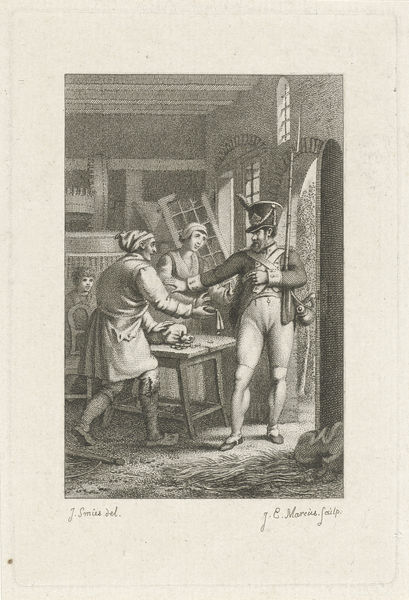
Titel: Soldaat in een molenaarswoning
Künstler: Jacob Ernst Marcus
Standort: Amsterdam
Institution: Rijksmuseum
Schlagwörter: chair, hands, hat, men, military, soldier, white, window, women, black, chairs, dark, figures, gray, grey, interior, room, table, windows, woman, print, hand, food, man, house, peasant, boy, child, uniform, drawing, black and white, shadow, coat, army, graphic, illustration, writing, movement, children, door, sunlight, arms, family, signature, pants, shoes, coin, book, lithograph, shade, money, guard, humans, tan, jug, poor, sepia, knee, weapon, gun, spear, rifle, shorts, blade, inside, order, force, policeman, merchant, solider, stopping, pay, chief, threaten, raid, tax, unniform, refusing, blocking, marceus, 군인을 마중해주는 집안 여성을 그린 그림이다., 남성을 환대하고있는그림, 가족이거나 아는사람, choef, movemant, ransom, seize